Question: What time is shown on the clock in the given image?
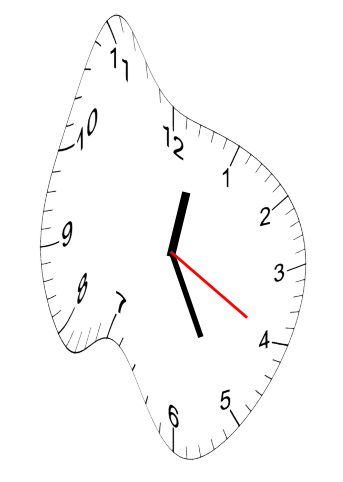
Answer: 12:25:20